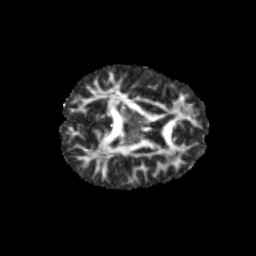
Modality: FA
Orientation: axial
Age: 12
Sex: male
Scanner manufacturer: siemens
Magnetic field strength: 3 T
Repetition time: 3.8 s
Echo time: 0.07 s